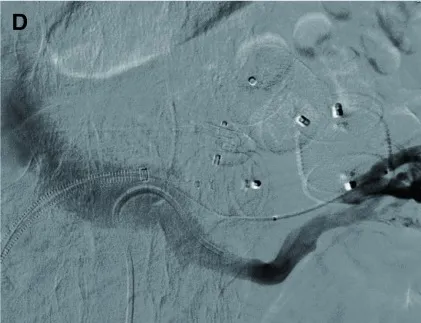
Fig. 2 Angiography during the procedure. (D) A 16-mm AVP II in the neck. The venous return from the lower branch is no problem. AVP: Amplatzer vascular plug.
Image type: radiology (ct)